Interaction volume radius: 5 \u00c5
Interaction volume height: 15 \u00c5
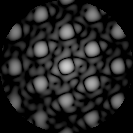
Disorder parameter: 0.06256